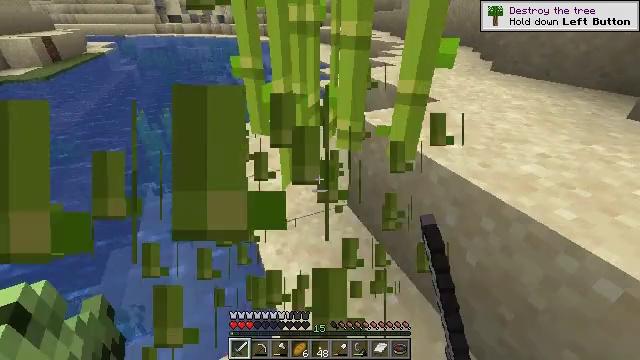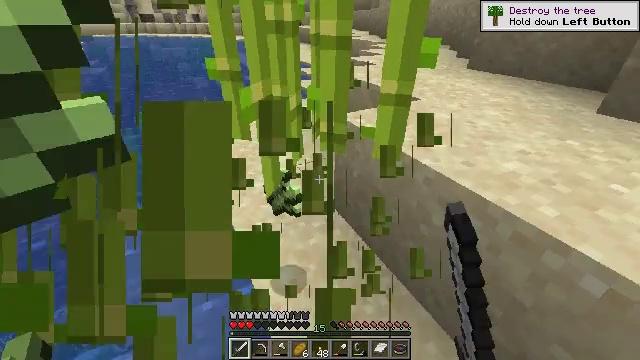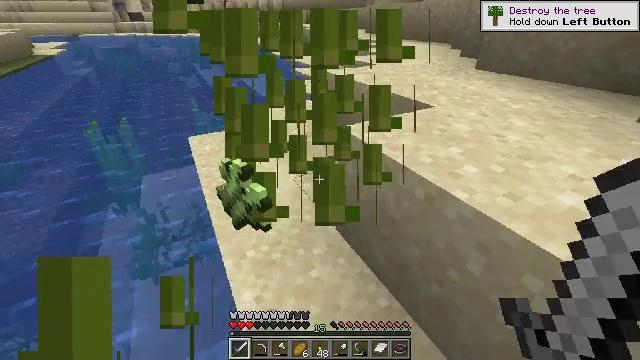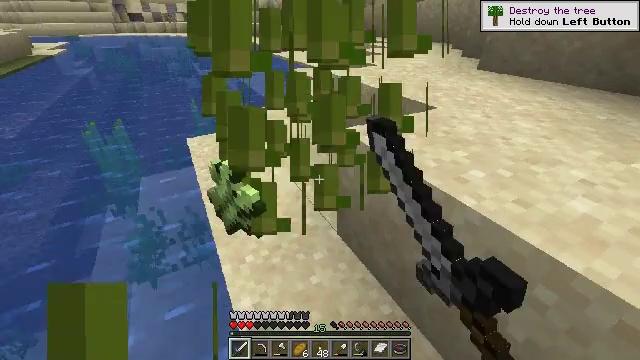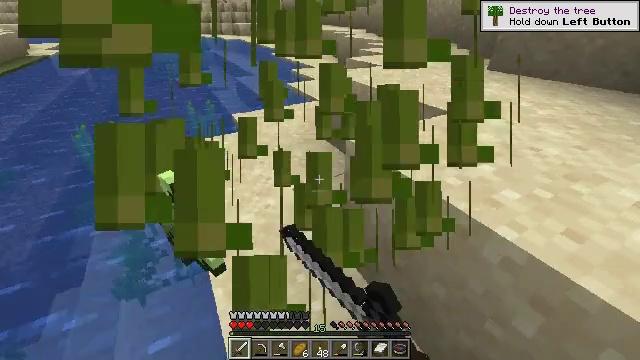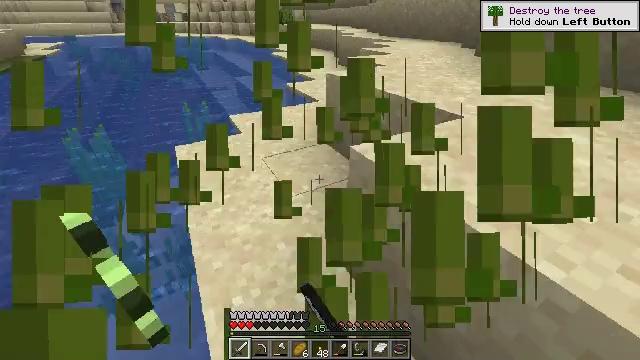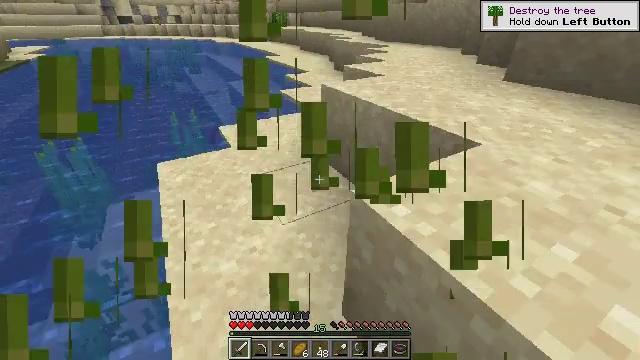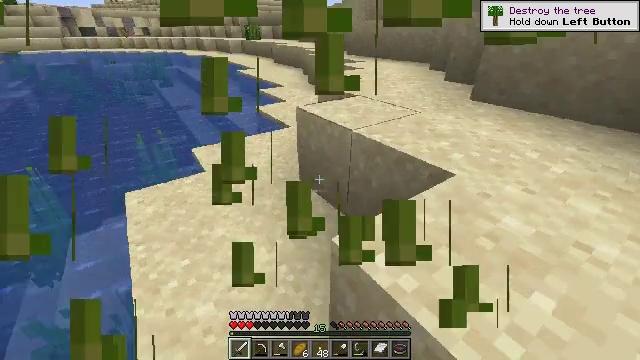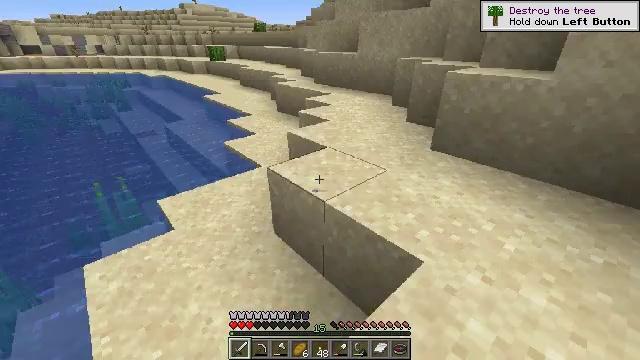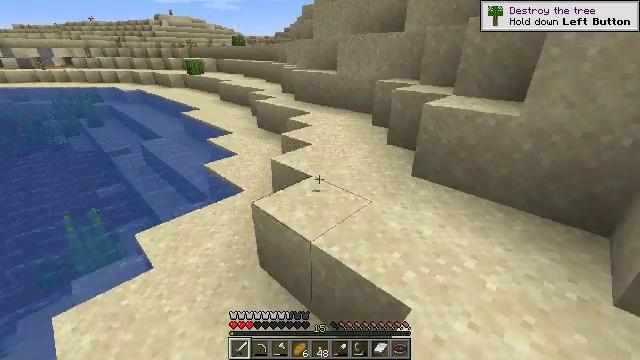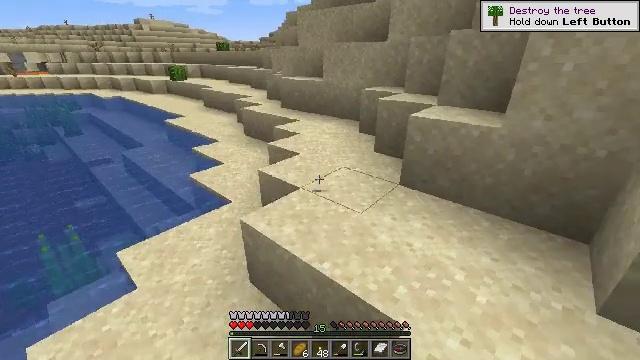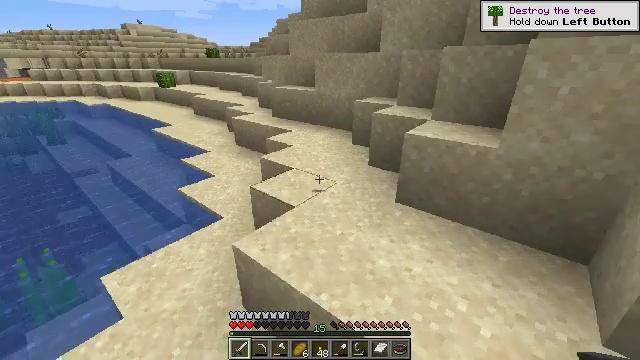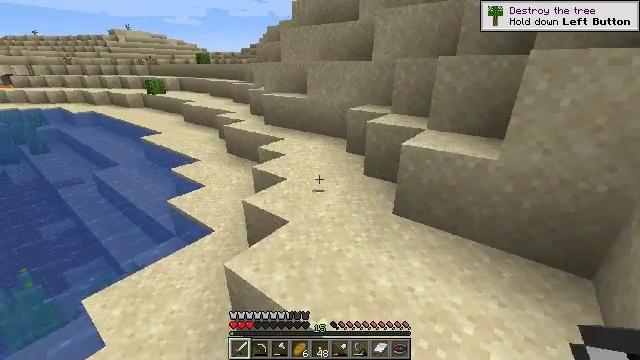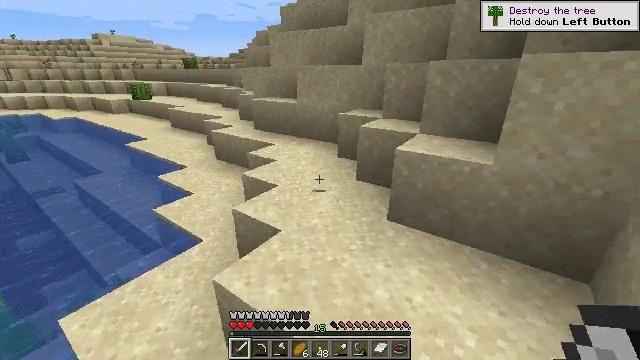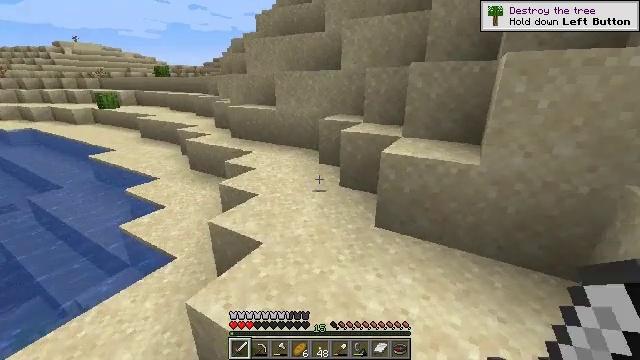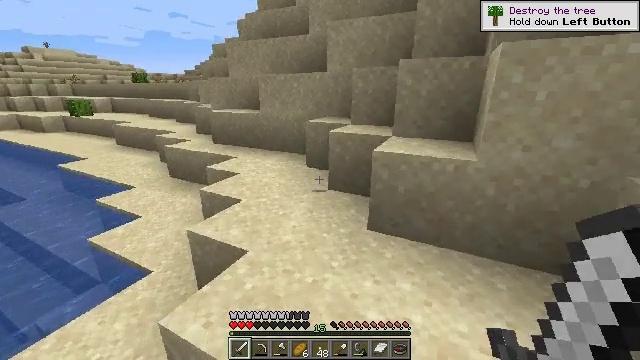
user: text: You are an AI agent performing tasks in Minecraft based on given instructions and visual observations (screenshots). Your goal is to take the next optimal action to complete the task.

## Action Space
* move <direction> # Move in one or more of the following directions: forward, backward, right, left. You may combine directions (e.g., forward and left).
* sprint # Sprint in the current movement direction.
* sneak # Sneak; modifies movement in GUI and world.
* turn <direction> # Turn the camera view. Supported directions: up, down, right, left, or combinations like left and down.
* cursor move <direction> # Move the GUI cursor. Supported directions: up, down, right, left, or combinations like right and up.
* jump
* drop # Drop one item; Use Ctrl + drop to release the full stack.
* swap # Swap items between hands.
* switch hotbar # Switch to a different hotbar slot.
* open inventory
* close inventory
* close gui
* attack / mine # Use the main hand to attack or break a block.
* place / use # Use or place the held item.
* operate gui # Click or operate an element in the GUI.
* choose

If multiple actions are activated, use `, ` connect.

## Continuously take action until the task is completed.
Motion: motion action
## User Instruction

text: Collect the dead bush from dry areas.
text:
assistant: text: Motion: move forward, turn right
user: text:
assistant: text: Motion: move forward, turn right, attack / mine
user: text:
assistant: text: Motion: move forward, attack / mine
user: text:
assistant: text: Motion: move forward
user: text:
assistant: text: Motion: move forward
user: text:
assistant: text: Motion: move forward, turn right
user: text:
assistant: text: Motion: move forward, turn right and up, jump
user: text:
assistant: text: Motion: move forward, turn right and up, jump
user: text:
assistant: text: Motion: move forward, turn right and up, jump
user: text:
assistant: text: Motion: move forward, turn right, jump
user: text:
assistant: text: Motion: move forward, turn right, jump
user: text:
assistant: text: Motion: move forward, turn right and up
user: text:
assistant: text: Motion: move forward, turn right
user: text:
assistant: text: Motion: move forward, turn right and up
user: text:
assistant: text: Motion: move forward, turn right and up
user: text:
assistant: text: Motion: move forward, turn right and up
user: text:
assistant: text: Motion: move forward, turn right
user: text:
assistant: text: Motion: move forward, turn right
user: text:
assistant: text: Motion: move forward
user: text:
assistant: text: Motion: move forward
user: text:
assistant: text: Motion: move forward
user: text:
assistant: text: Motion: move forward
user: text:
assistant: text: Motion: move forward, turn right and up
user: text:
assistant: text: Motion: move forward, turn right and up
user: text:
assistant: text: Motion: move forward, turn right and up
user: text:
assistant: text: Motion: move forward, turn right
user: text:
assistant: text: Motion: move forward
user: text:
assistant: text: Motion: move forward, turn left
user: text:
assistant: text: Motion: move forward, turn left and down, jump
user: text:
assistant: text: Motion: move forward, turn left, jump